Question: I am working to integrate the Stripe payment gateway in an Android app that I am developing. I have followed the steps listed on <URL>.
When I try to create a new card I get errors.
I run this in my activity
'''
saveButton.setOnClickListener(new View.OnClickListener() {
@Override
public void onClick(View view) {
Card card = new Card(
// Get values from the form
cardNumber.getText().toString(),
getInteger(monthSpinner),
getInteger(yearSpinner),
cvc.getText().toString()
);
}
});
'''
Which uses the Card model.
'''
package com.stripe.android.model;
import com.stripe.android.util.DateUtils;
import com.stripe.android.util.TextUtils;
public class Card extends com.stripe.model.StripeObject {
String number;
String cvc;
Integer expMonth;
Integer expYear;
String name;
String addressLine1;
String addressLine2;
String addressCity;
String addressState;
String addressZip;
String addressCountry;
String last4;
String type;
String fingerprint;
String country;
public String getNumber() {
return number;
}
public void setNumber(String number) {
this.number = number;
}
public String getCVC() {
return cvc;
}
public void setCVC(String cvc) {
this.cvc = cvc;
}
public Integer getExpMonth() {
return expMonth;
}
public void setExpMonth(Integer expMonth) {
this.expMonth = expMonth;
}
public Integer getExpYear() {
return expYear;
}
public void setExpYear(Integer expYear) {
this.expYear = expYear;
}
public String getName() {
return name;
}
public void setName(String name) {
this.name = name;
}
public String getAddressLine1() {
return addressLine1;
}
public void setAddressLine1(String addressLine1) {
this.addressLine1 = addressLine1;
}
public String getAddressLine2() {
return addressLine2;
}
public void setAddressLine2(String addressLine2) {
this.addressLine2 = addressLine2;
}
public String getAddressCity() {
return addressCity;
}
public void setAddressCity(String addressCity) {
this.addressCity = addressCity;
}
public String getAddressZip() {
return addressZip;
}
public void setAddressZip(String addressZip) {
this.addressZip = addressZip;
}
public String getAddressState() {
return addressState;
}
public void setAddressState(String addressState) {
this.addressState = addressState;
}
public String getAddressCountry() {
return addressCountry;
}
public void setAddressCountry(String addressCountry) {
this.addressCountry = addressCountry;
}
public String getLast4() {
if (!TextUtils.isBlank(last4)) {
return last4;
}
if (number != null && number.length() > 4) {
return number.substring(number.length() - 4, number.length());
}
return null;
}
public String getType() {
if (TextUtils.isBlank(type) && !TextUtils.isBlank(number)) {
if (TextUtils.hasAnyPrefix(number, "34", "37")) {
return "American Express";
} else if (TextUtils.hasAnyPrefix(number, "60", "62", "64", "65")) {
return "Discover";
} else if (TextUtils.hasAnyPrefix(number, "35")) {
return "JCB";
} else if (TextUtils.hasAnyPrefix(number, "30", "36", "38", "39")) {
return "Diners Club";
} else if (TextUtils.hasAnyPrefix(number, "4")) {
return "Visa";
} else if (TextUtils.hasAnyPrefix(number, "5")) {
return "MasterCard";
} else {
return "Unknown";
}
}
return type;
}
public String getFingerprint() {
return fingerprint;
}
public String getCountry() {
return country;
}
public Card(String number, Integer expMonth, Integer expYear, String cvc, String name, String addressLine1, String addressLine2, String addressCity, String addressState, String addressZip, String addressCountry, String last4, String type, String fingerprint, String country) {
this.number = TextUtils.nullIfBlank(normalizeCardNumber(number));
this.expMonth = expMonth;
this.expYear = expYear;
this.cvc = TextUtils.nullIfBlank(cvc);
this.name = TextUtils.nullIfBlank(name);
this.addressLine1 = TextUtils.nullIfBlank(addressLine1);
this.addressLine2 = TextUtils.nullIfBlank(addressLine2);
this.addressCity = TextUtils.nullIfBlank(addressCity);
this.addressState = TextUtils.nullIfBlank(addressState);
this.addressZip = TextUtils.nullIfBlank(addressZip);
this.addressCountry = TextUtils.nullIfBlank(addressCountry);
this.last4 = TextUtils.nullIfBlank(last4);
this.type = TextUtils.nullIfBlank(type);
this.fingerprint = TextUtils.nullIfBlank(fingerprint);
this.country = TextUtils.nullIfBlank(country);
}
public Card(String number, Integer expMonth, Integer expYear, String cvc, String name, String addressLine1, String addressLine2, String addressCity, String addressState, String addressZip, String addressCountry) {
this(number, expMonth, expYear, cvc, name, addressLine1, addressLine2, addressCity, addressState, addressZip, addressCountry, null, null, null, null);
}
public Card(String number, Integer expMonth, Integer expYear, String cvc) {
this(number, expMonth, expYear, cvc, null, null, null, null, null, null, null, null, null, null, null);
this.type = getType();
}
public boolean validateCard() {
if (cvc == null) {
return validateNumber() && validateExpiryDate();
} else {
return validateNumber() && validateExpiryDate() && validateCVC();
}
}
public boolean validateNumber() {
if (TextUtils.isBlank(number)) {
return false;
}
String rawNumber = number.trim().replaceAll("\s+|-", "");
if (TextUtils.isBlank(rawNumber)
|| !TextUtils.isWholePositiveNumber(rawNumber)
|| !isValidLuhnNumber(rawNumber)) {
return false;
}
if (!"American Express".equals(type) && rawNumber.length() != 16) {
return false;
}
if ("American Express".equals(type) && rawNumber.length() != 15) {
return false;
}
return true;
}
public boolean validateExpiryDate() {
if (!validateExpMonth()) {
return false;
}
if (!validateExpYear()) {
return false;
}
return !DateUtils.hasMonthPassed(expYear, expMonth);
}
public boolean validateExpMonth() {
if (expMonth == null) {
return false;
}
return (expMonth >= 1 && expMonth <= 12);
}
public boolean validateExpYear() {
if (expYear == null) {
return false;
}
return !DateUtils.hasYearPassed(expYear);
}
public boolean validateCVC() {
if (TextUtils.isBlank(cvc)) {
return false;
}
String cvcValue = cvc.trim();
boolean validLength = ((type == null && cvcValue.length() >= 3 && cvcValue.length() <= 4) ||
("American Express".equals(type) && cvcValue.length() == 4) ||
(!"American Express".equals(type) && cvcValue.length() == 3));
if (!TextUtils.isWholePositiveNumber(cvcValue) || !validLength) {
return false;
}
return true;
}
private boolean isValidLuhnNumber(String number) {
boolean isOdd = true;
int sum = 0;
for (int index = number.length() - 1; index >= 0; index--) {
char c = number.charAt(index);
if (!Character.isDigit(c)) {
return false;
}
int digitInteger = Integer.parseInt("" + c);
isOdd = !isOdd;
if (isOdd) {
digitInteger *= 2;
}
if (digitInteger > 9) {
digitInteger -= 9;
}
sum += digitInteger;
}
return sum % 10 == 0;
}
private String normalizeCardNumber(String number) {
if (number == null) {
return null;
}
return number.trim().replaceAll("\s+|-", "");
}
}
'''
This is the error I am getting.

This is new to me. What can I do to resolve this?
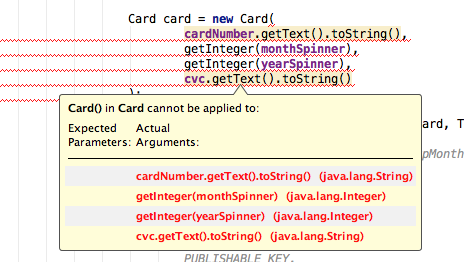
Answer: Since this is a top hit on Google search for 'How to integrate Stripe to Android Studio' and since Android studio removed the import module this is how I solved the import.
- - - -
Since posting this answer some changes have happened. If you would wish to add stripe into your project do so via Maven. Just add this line to your app's build.gradle inside the dependencies section:
'''
compile 'com.stripe:stripe-android:2.0.2'
'''
It's now implementation and not compile.
'''
implementation 'com.stripe:stripe-android:6.1.2'
'''
You can get more details here : <URL>